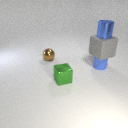
small brown metal sphere to the left of small blue rubber cylinder